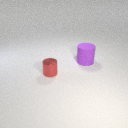
small red metal cylinder in front of large purple rubber cylinder